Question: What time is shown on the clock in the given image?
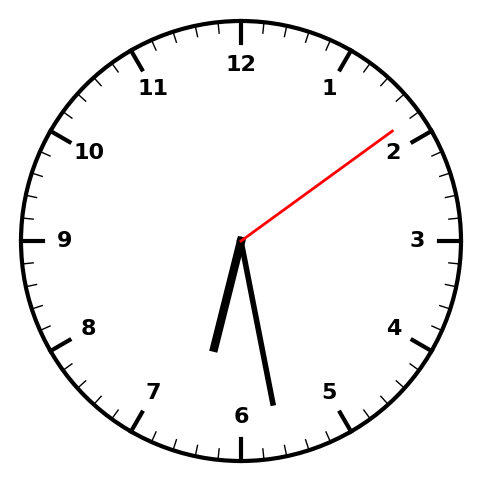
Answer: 06:28:09